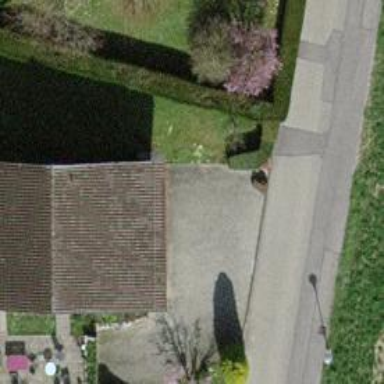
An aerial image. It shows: Detached building with gabled roof.